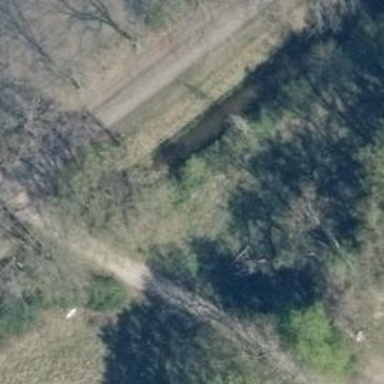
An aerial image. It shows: Culvert tunnel.